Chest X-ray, AP view. Patient: 58 years old, sex M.
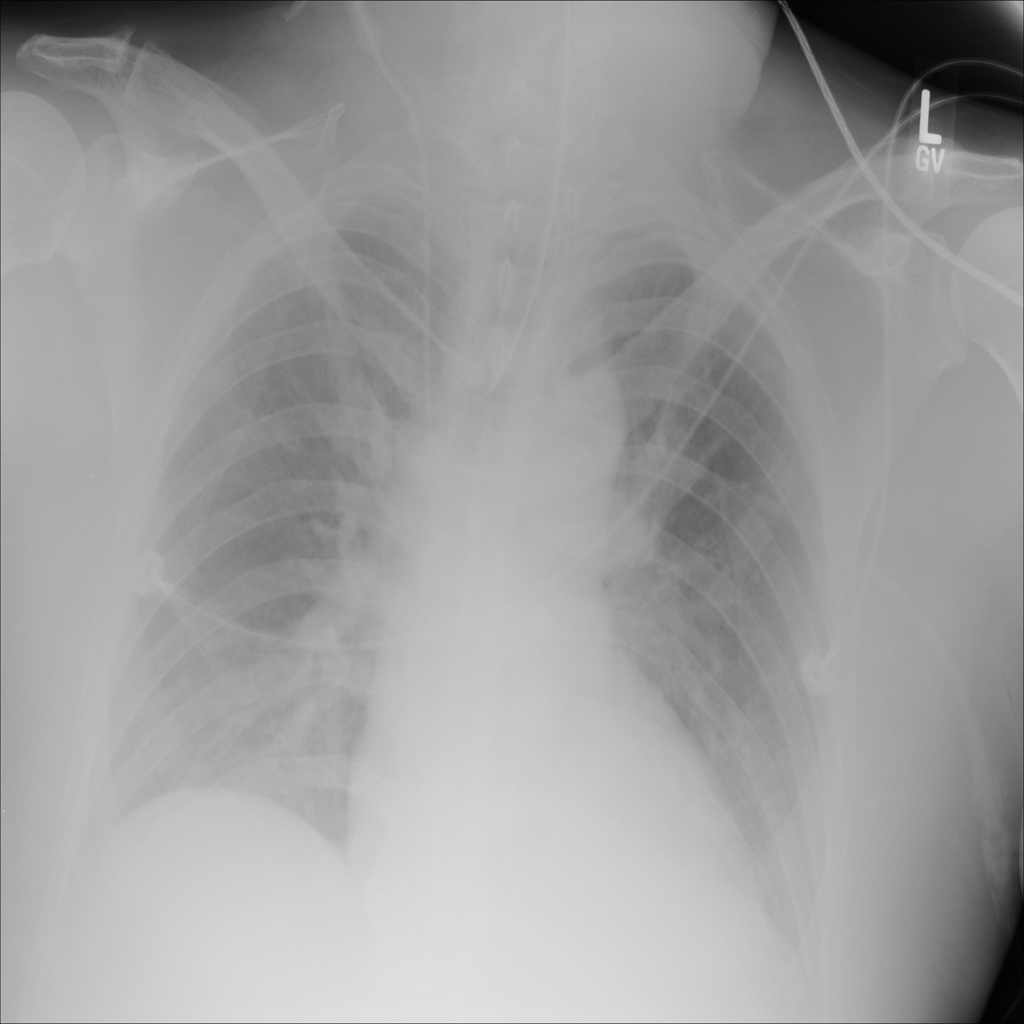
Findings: No Finding